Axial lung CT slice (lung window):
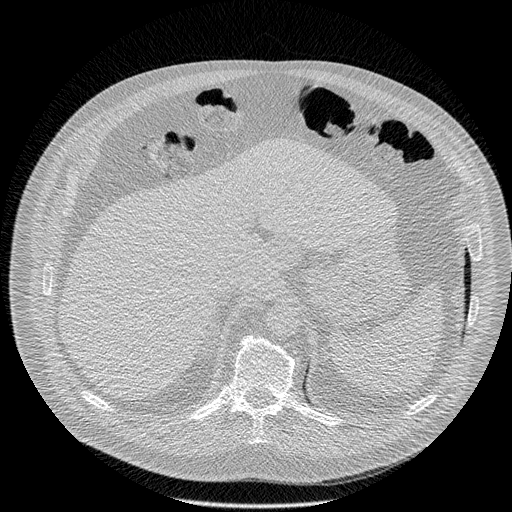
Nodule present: no